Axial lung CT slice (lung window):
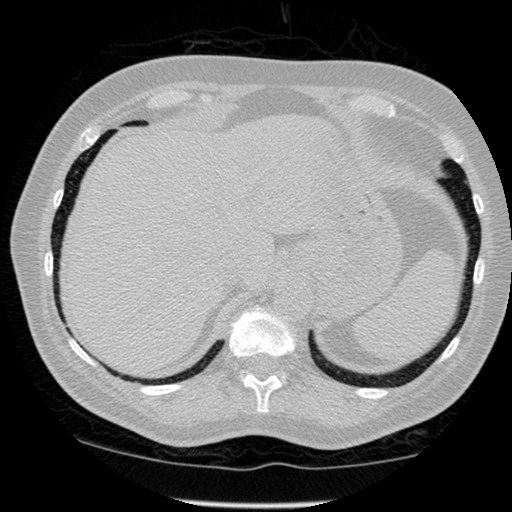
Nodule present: no